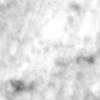
Label: no_change